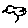
Label: bird